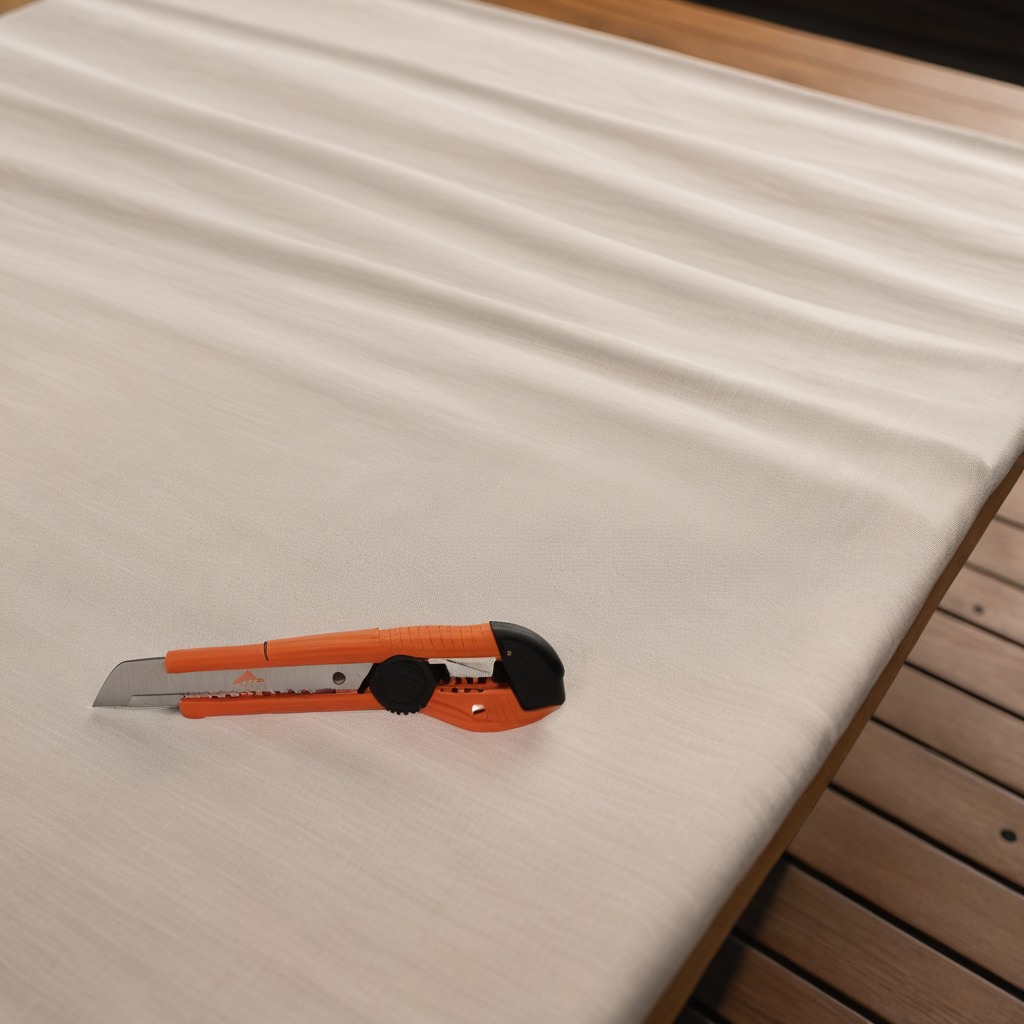
A utility knife lying on a wooden table in an outdoor workshop during daytime bright natural light soft shadows worn but beneath the cloth